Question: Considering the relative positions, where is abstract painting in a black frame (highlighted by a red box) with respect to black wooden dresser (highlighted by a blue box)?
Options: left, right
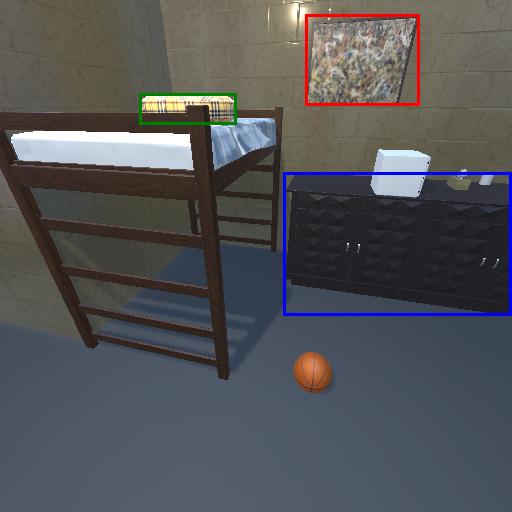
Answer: left